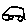
Label: car